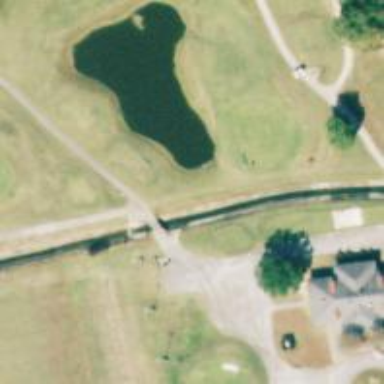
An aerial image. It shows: View of golf hole.